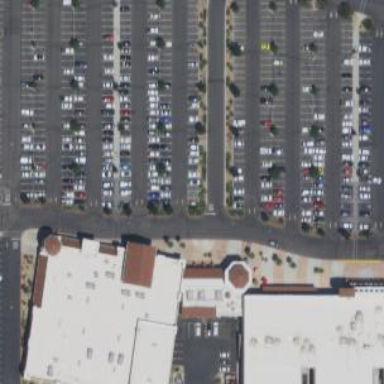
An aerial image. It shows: Retail building.